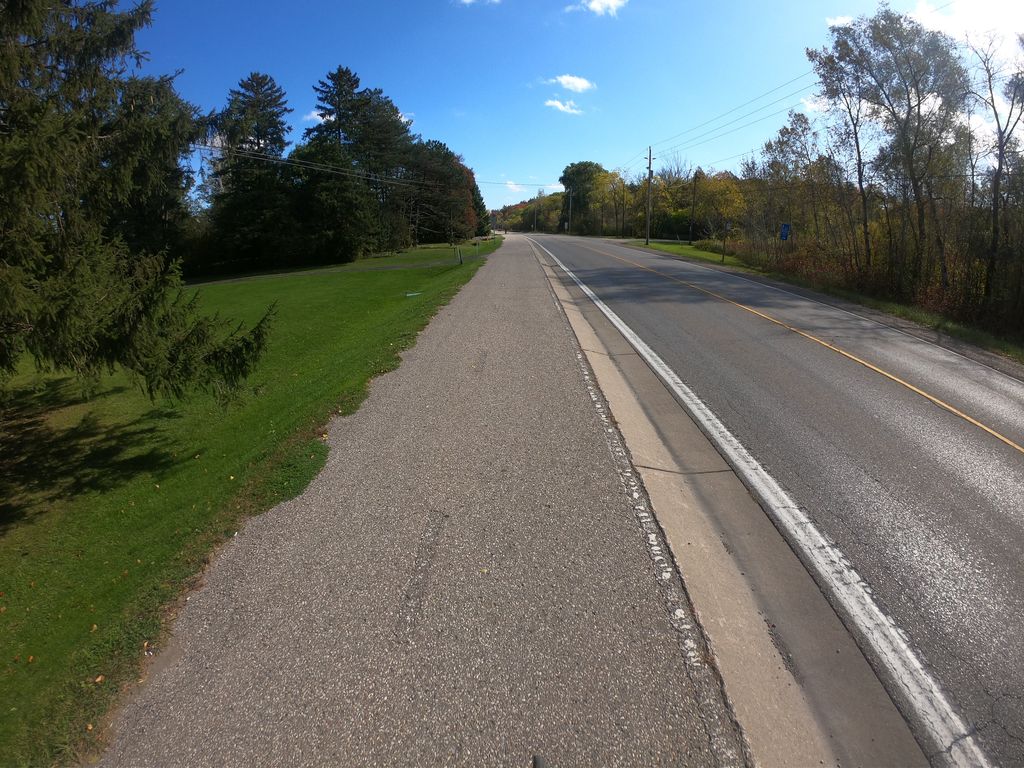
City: kitchener-waterloo